Question: I will likely change description as it is not a getComputedStyle issue, it is an issue actually with print-media and the fact that Internet Explorer now supports document.styleSheets[].cssRules.
---
I am a bit confused on this as I thought this worked and I am not sure it just recently broke. I am using getComputedStyle which I thought was support in all modern browsers, but I do not get the expected answer with IE 11. Given this code:
'''
getRealStyle: function(elm, attributes) {
var returnObj = {};
var computed = getComputedStyle(elm);
for(var i=0; i<attributes.length; i++) {
returnObj[attributes[i]] = computed[attributes[i]];
}
return returnObj;
},
'''
Where "attributes" is an array of names which I am interested in getting the computed CSS for. It is like this:
'''
attributes: [
'lineHeight',
'alignmentBaseline',
'backgroundImage', 'backgroundPosition', 'backgroundRepeat', 'backgroundColor',
'baselineShift',
'borderTopWidth','borderTopStyle','borderTopColor',
'borderBottomWidth','borderBottomStyle','borderBottomColor',
'borderLeftWidth','borderLeftStyle','borderLeftColor',
'borderRightWidth','borderRightStyle','borderRightColor',
'borderCollapse',
'clear', 'color',
'display', 'direction', 'dominantBaseline',
'fill', 'float',
'fontStyle', 'fontVariant', 'fontWeight', 'fontSize', 'fontFamily',
'height',
'listStyleType', 'listStyleImage',
'marginTop', 'marginBottom', 'marginLeft', 'marginRight','orphans',
'paddingTop', 'paddingRight', 'paddingBottom', 'paddingLeft',
'pageBreakAfter', 'pageBreakBefore',
'stroke', 'strokeWidth',
'strokeOpacity', 'fillOpacity',
'tableLayout',
'textAlign', 'textAnchor','textDecoration', 'textIndent', 'textTransform', 'textShadow',
'verticalAlign',
'widows', 'width'],
'''
The only problem I seem to have is "backgroundColor".
If I pass in an "elem" h1 and:
If I set on the "h1" style="background-color:rgb(238, 238, 238);"
The computed background color is returned correctly in IE 11, Chrome, Firefox
If however I set the "h1" style in CSS like this:
'''
h1{
border-top:3px solid #111111;
background-color:rgb(238, 238, 238);
font-size:30px;
padding:3px 10px 3px 0px;
}
'''
The computed background-color is returned as transparent. Chrome and Firefox do not have his problem.
Even more strange in that sample, "attributes" also contains entries for the border like borderTopColor and that correctly computed with that code in all browsers including IE.
The page in question is here:
<URL>
The code runs when selecting the "Out PDF" button.
If you format this with Chrome, the "h1" at the top of the page in the resulting PDF will have the silver background because the background-color is picked up in getComputedStyle. The border-top will also be there. But if you format in IE11 the background-color will be missing because it is returned as "transparent" but the border will be there and both of these are set in the css.
Similar behavior you can see here <URL>
The "Exception" box is 100% in css. The border works but the color and image does not as they are missing. The font color is also missing as that is set in CSS ... but not everything in CSS is ignored. I even added a few console write's (left is IE, right is Chrome).

IN the above code, I have tried this so far and IE returns "transparent" for the background-color BUT returns the correct color for the border:
'''
getRealStyle: function(elm, attributes) {
var returnObj = {};
var computed = getComputedStyle(elm);
if (elm.localName == 'h1'){
console.log('***** ' + elm.localName + ' *****');
console.log('BackgroundColor: ' + computed.backgroundColor);
console.log('PropValue: ' + computed.getPropertyValue('background-color'));
console.log('BorderTopColor: ' + computed.borderTopColor);
}
for(var i=0; i<attributes.length; i++) {
returnObj[attributes[i]] = computed[attributes[i]];
}
return returnObj;
},
'''
So, am I missing something here or is getComputedStyle not working for IE 11 for something's in external CSS?
After hours and hours I have isolated the issue as NOT being getComputedStyle. It turns out that IE working and in fact doing so as we expected in our coding. It is the other browsers that had issues we had not noted until now.
The code uses document.styleSheets[].cssRules to iterate over all CSS and extract print media directives to apply for the PDF formatting. One of those linked CSS files on a remote server is "bootstrap.min.css" and buried within it were CSS rules like no background, all black text, etc.
Well, if you run the code in Firefox and try to access the cssRules, it was actually a caught security error so they are not read. On Chrome, it does not throw any (obvious) error but returns "null". So these browsers "worked" because these CSS rules were never read.
Along comes IE and low and behold, it supports it. It reads the values from a remote CSS without failing or security warning. And because of that, the CSS from "bootstrap.min.css" to do all that stuff was being applied.
So, to fix this for all browsers I only needed to follow the advice here:
<URL>
And then implement rules to skip the print media in certain files (like bootstrap.min.css)
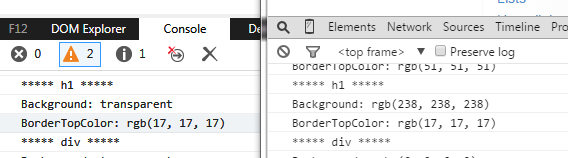
Answer: Just so that this question is closed out, you can examine the question above for the update.
As it turns out, some recent version of Internet Explorer now supports document.styleSheets[] and more importantly supports extracting the cssStyles from those styleSheets no matter if they are hosted locally or remotely.
This change caused our code to start reading a remotely hosted CSS style that was not previously read and not noticed because it actually errors in Chrome and Firefox.
So getting access to remotely hosted CSS stylesheets as an object does not require anything with Internet Explorer now (it works without any changes) but does require one to something different in Chrome and Firefox (like setting crossorigin="anonymous" on the link tag).